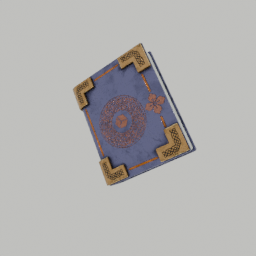
Label: tools